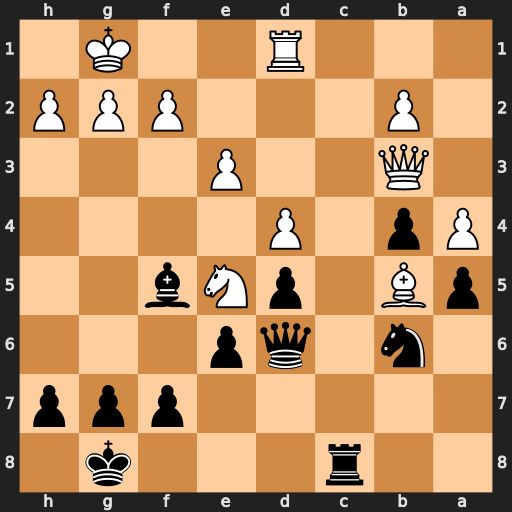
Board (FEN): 2r3k1/5ppp/1n1qp3/pB1pNb2/Pp1P4/1Q2P3/1P3PPP/3R2K1
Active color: b
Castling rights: -
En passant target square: -
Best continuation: Bc2 Qxc2 Rxc2